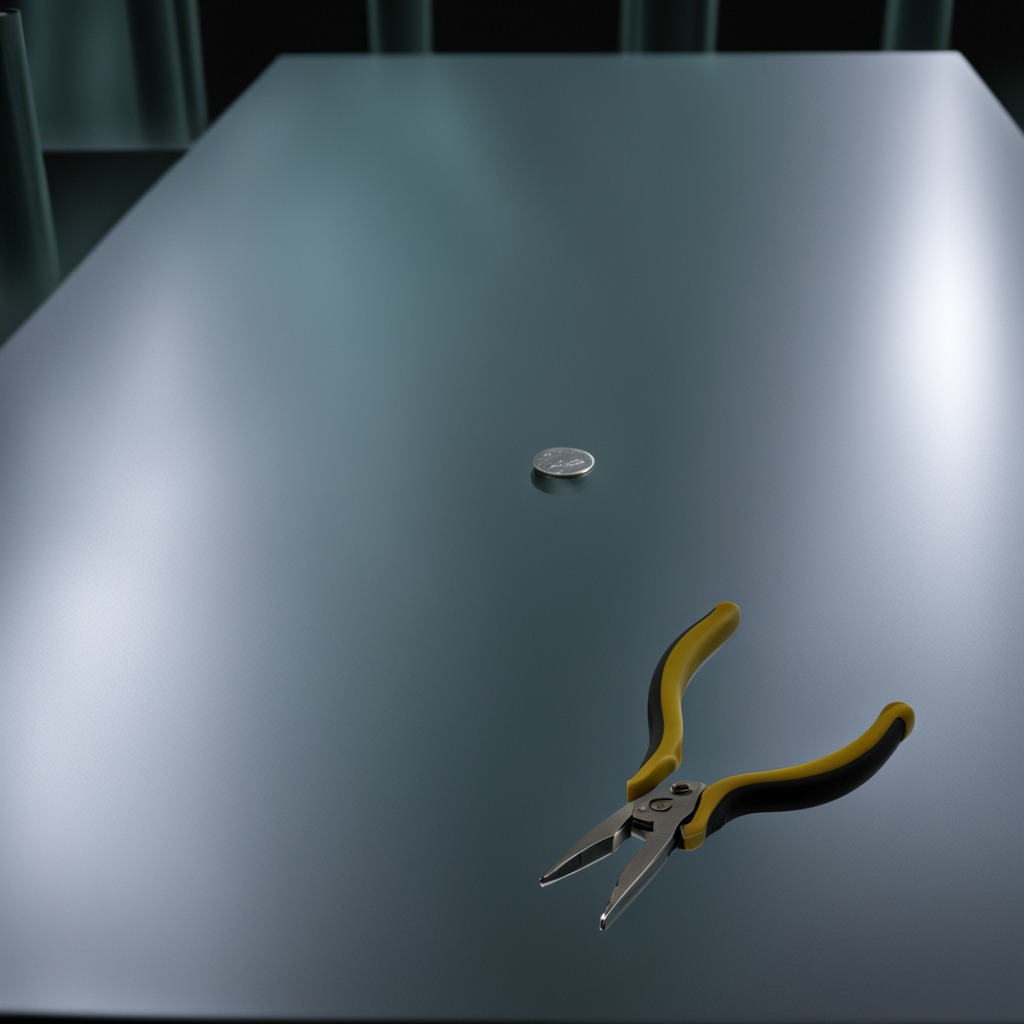
A plier lies on the table in a railway signal maintenance room.